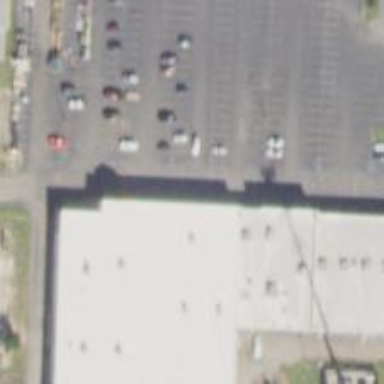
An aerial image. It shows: Parking space is available.